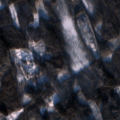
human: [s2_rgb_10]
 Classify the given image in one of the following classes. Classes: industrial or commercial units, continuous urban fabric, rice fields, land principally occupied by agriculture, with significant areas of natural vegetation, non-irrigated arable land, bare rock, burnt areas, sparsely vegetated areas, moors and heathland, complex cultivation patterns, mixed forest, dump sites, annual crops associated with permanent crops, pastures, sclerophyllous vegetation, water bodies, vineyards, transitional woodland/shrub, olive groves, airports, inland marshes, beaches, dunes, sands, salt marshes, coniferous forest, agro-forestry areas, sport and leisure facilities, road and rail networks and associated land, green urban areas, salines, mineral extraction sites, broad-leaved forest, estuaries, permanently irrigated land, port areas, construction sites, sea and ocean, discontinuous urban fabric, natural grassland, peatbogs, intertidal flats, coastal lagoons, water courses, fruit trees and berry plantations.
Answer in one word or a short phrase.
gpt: coniferous forest, mixed forest